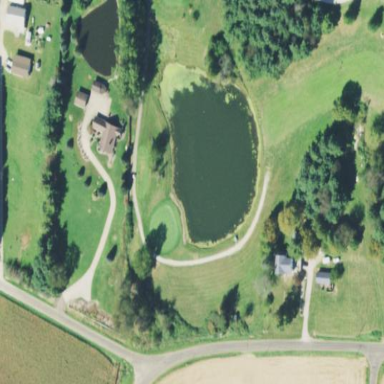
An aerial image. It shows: Water hazard on golf course.